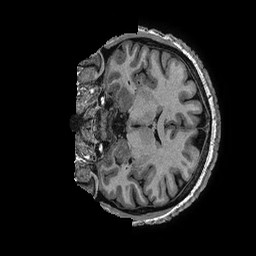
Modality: T1w
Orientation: coronal
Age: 28
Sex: female
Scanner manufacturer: ge
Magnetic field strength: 3 T
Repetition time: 0.006952 s
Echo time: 0.00292 s